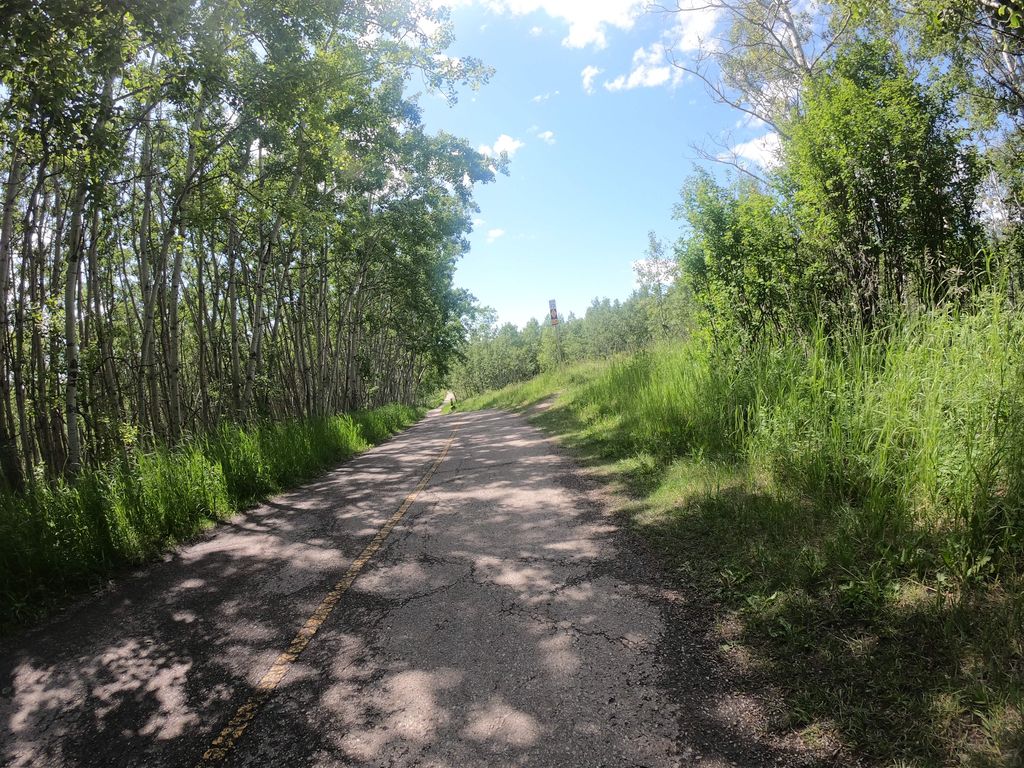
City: calgary